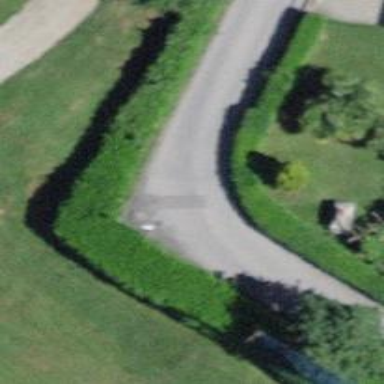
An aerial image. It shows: Residential road with asphalt surface and no sidewalks.